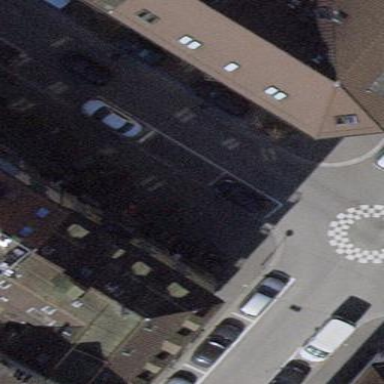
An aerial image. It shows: Parking lane for vehicles.